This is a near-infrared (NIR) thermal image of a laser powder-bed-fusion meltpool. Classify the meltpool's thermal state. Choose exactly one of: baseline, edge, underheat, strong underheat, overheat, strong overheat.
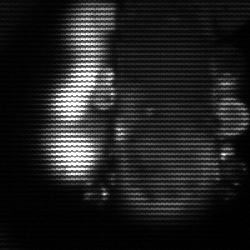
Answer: strong underheat